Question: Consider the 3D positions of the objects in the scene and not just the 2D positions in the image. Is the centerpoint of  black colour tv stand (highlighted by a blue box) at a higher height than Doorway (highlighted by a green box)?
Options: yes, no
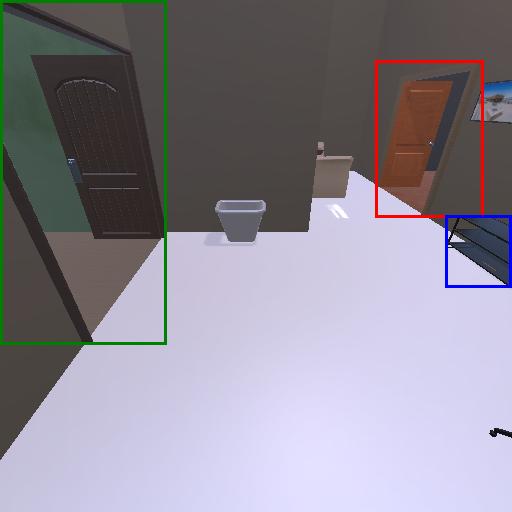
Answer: yes